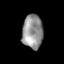
Tissue: lung
Cell type: Epithelial cells
Senescence score: 0.194
Nuclear area (px): 687
Mean DAPI intensity: 147.412